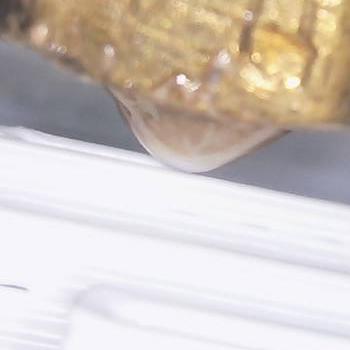
Flow rate: 74%